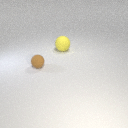
small brown rubber sphere to the left of large yellow rubber sphere